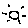
Label: sun